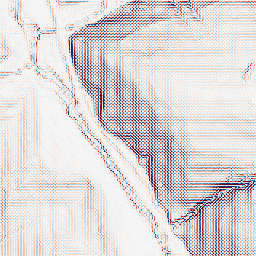
Category: wavelet
Decomposition family: wavelet_biorthogonal
Decomposition parameters: wavelet: bior1.3
level: 2
Upsampling method: quintic
Upsampling parameters: scale: 4
Upsampling scale: 4